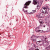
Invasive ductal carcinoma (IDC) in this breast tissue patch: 0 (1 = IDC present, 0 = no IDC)